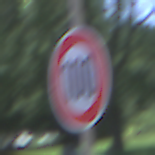
Verkehrszeichen: Geschwindigkeit100
Umgebung: Outdoor, Nature
Tageszeit: Midday
Wetter: Clear
Licht: Natural
Jahreszeit: Summer
Kontrast: HighContrast